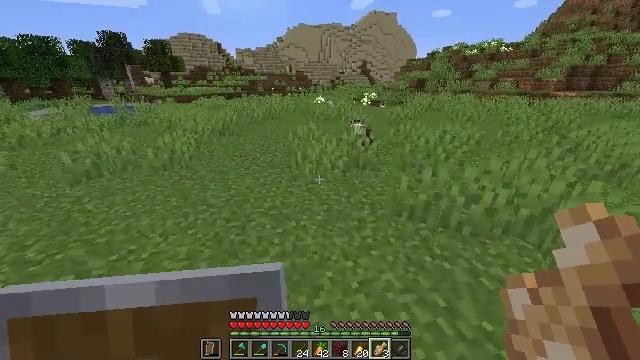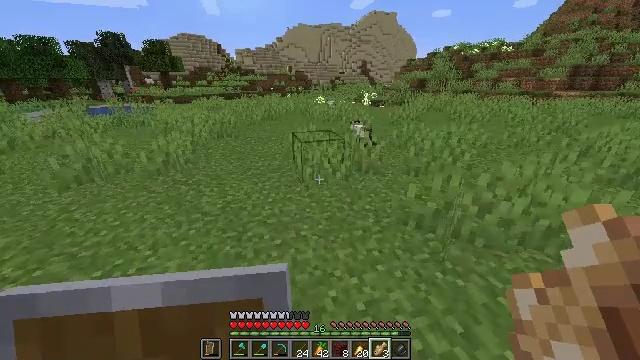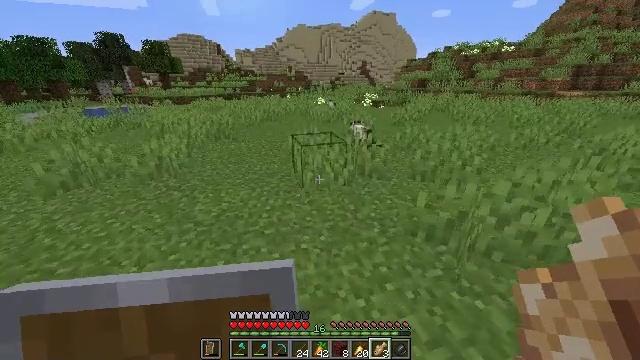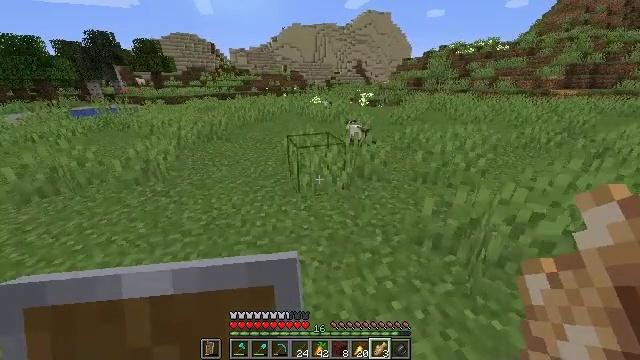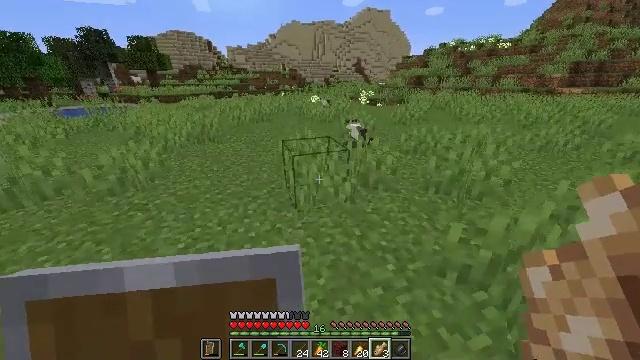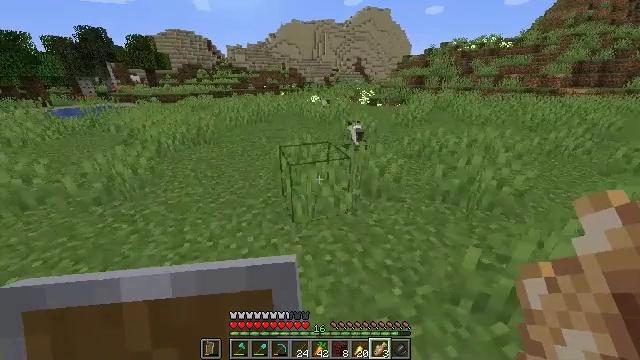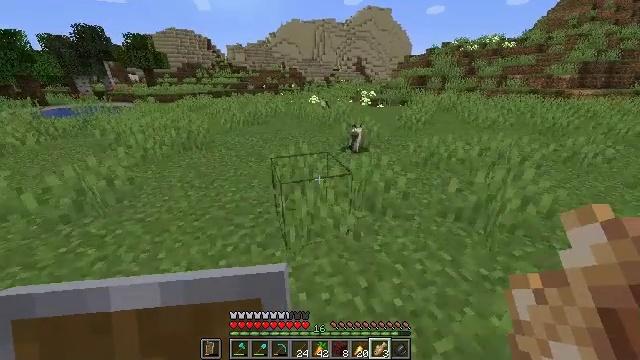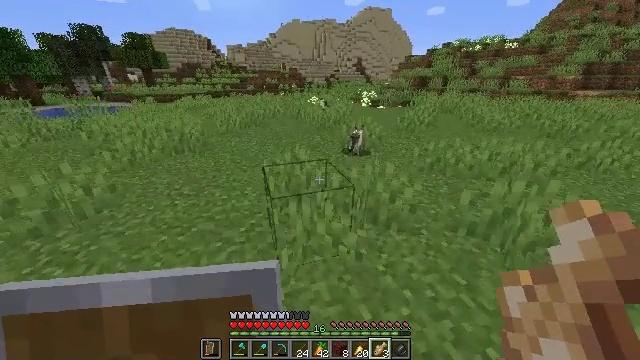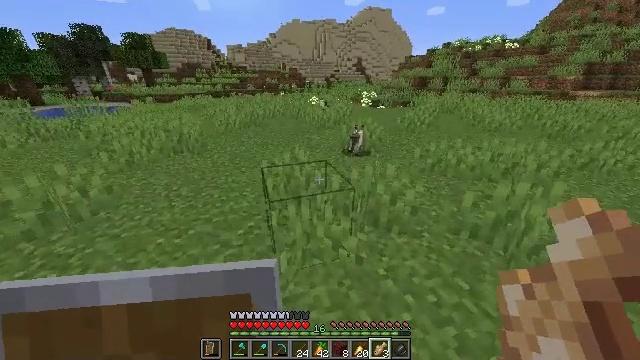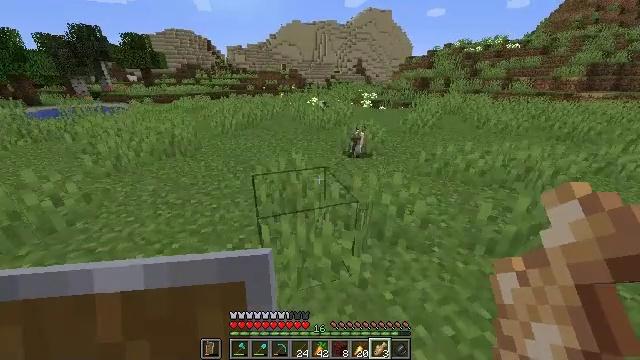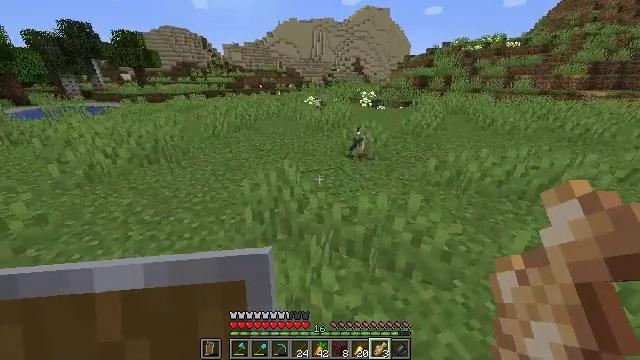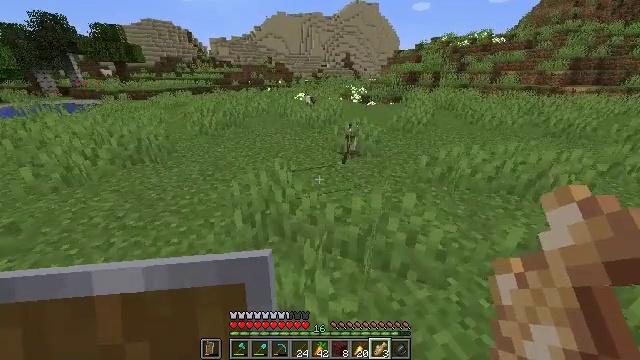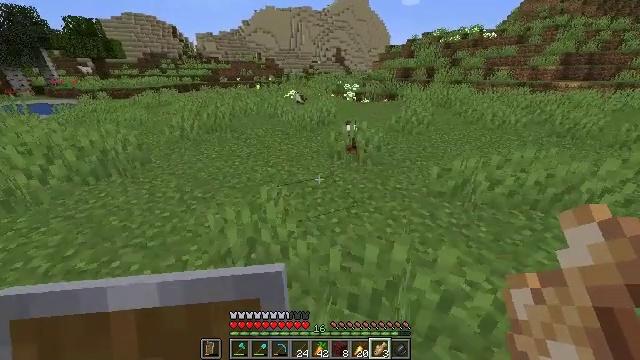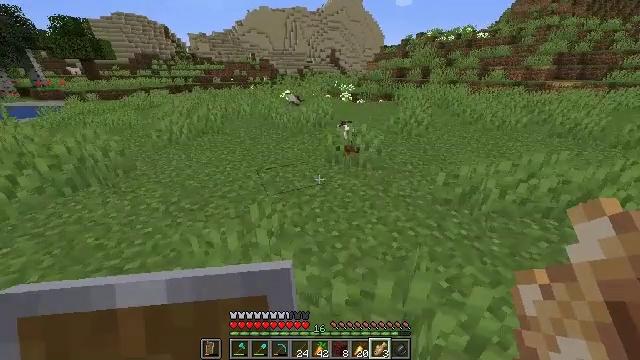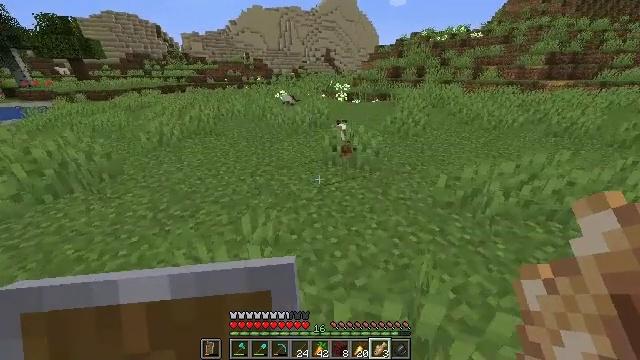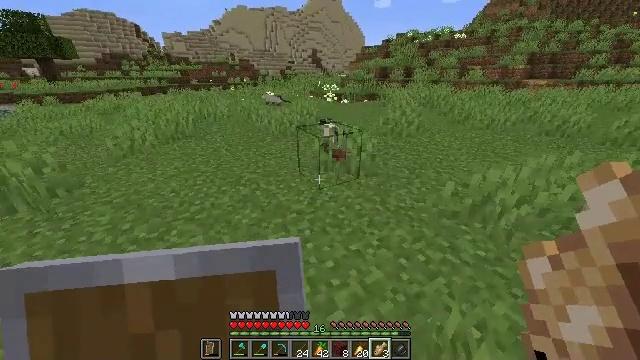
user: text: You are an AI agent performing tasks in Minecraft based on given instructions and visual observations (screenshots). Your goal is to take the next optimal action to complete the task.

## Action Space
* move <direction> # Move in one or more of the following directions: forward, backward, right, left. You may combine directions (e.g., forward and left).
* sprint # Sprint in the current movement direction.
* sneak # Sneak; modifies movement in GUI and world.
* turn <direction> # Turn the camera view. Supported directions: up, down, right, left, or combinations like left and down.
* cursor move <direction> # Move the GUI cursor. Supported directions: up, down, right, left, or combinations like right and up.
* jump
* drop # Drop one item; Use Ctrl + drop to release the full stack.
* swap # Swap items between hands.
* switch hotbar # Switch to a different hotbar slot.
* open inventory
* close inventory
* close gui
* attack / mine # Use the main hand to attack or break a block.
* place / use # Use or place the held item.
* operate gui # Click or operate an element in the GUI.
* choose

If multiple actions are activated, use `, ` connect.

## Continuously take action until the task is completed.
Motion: motion action
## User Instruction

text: Use shears to efficiently mine dark oak leaves.
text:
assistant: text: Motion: move forward, sprint
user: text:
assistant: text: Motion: move forward, sprint
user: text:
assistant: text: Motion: move forward, sprint, turn right
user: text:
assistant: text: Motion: move forward, sprint
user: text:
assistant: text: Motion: move forward, sprint
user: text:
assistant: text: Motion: move forward, sprint
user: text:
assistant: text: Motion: move forward, sprint
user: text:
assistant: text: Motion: move forward, sprint
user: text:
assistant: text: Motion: move forward, sprint
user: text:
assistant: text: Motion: move forward, sprint
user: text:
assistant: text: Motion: move forward, sprint, turn right
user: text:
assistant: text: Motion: move forward, sprint, turn right
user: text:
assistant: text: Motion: move forward, sprint, turn right
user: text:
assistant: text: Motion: move forward, sprint, turn right
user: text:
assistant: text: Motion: move forward, sprint, turn right
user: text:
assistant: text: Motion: move forward, sprint
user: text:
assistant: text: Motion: move forward, sprint
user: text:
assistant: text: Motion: move forward, sprint, turn right
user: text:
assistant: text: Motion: move forward, sprint, turn right
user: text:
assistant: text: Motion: move forward, sprint
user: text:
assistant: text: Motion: move forward, sprint
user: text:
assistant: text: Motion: move forward, sprint
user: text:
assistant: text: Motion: move forward, sprint
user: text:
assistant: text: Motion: move forward, sprint, turn left
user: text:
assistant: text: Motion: move forward, sprint
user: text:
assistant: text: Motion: move forward, sprint, turn left
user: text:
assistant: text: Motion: move forward, sprint, turn left
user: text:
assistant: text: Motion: move forward, sprint, turn left
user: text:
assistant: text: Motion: move forward, sprint, turn left
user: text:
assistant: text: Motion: move forward, sprint, turn left